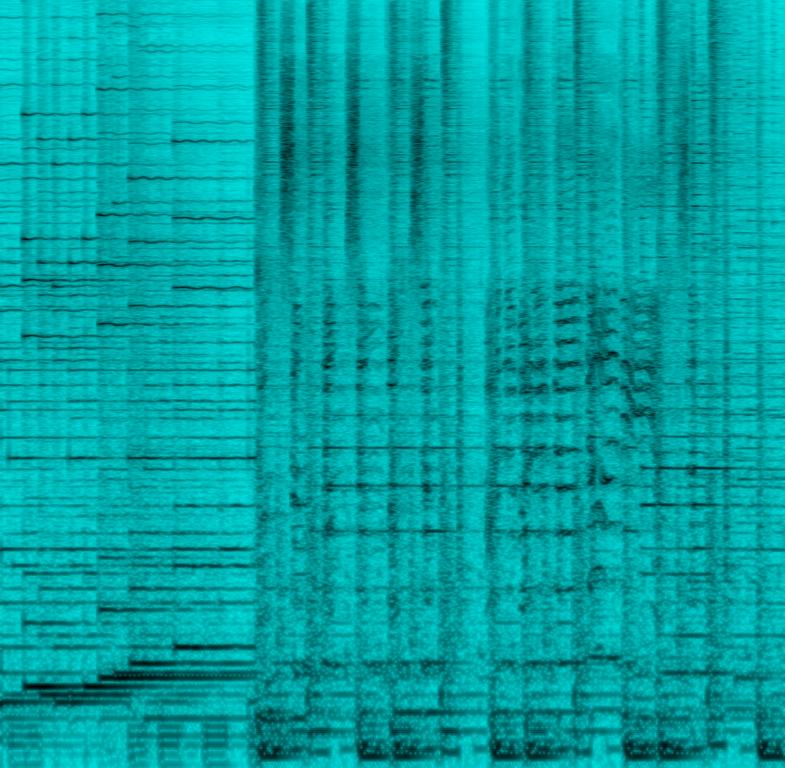
This is a traditional south asian dance song with a cheerful affect. We have a group of female singers singing in unison - a melody that matches with the one being played on the sitar.